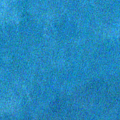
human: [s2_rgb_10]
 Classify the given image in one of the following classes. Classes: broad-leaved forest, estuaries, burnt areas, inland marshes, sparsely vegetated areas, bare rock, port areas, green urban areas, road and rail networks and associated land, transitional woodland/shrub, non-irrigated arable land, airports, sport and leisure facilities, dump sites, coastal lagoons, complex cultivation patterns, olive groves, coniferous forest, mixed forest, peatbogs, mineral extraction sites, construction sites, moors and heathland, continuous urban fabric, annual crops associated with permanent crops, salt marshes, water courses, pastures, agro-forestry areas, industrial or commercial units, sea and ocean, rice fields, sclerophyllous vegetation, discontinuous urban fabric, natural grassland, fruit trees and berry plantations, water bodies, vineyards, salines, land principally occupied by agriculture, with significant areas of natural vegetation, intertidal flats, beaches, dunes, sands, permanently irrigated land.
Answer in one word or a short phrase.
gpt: sea and ocean